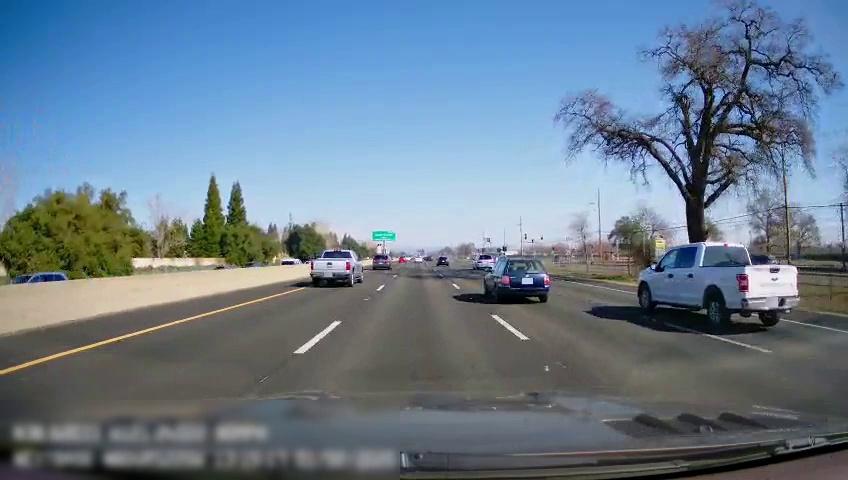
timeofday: Day
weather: Sunny
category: Drivable Space
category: Vehicles | SUV
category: Vehicles | Truck
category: Vehicles | SUV
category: Vehicles | Car
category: Vehicles | Truck
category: Vehicles | SUV
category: Vehicles | SUV
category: Lanes | Current Lane
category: Lanes | Current Lane
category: Lanes | Current Lane
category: Lanes | Alternate Lane
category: Lanes | Alternate Lane
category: Traffic | Signs